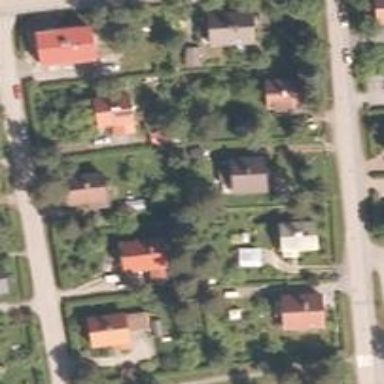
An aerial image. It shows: Suburb.